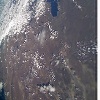
Label: land